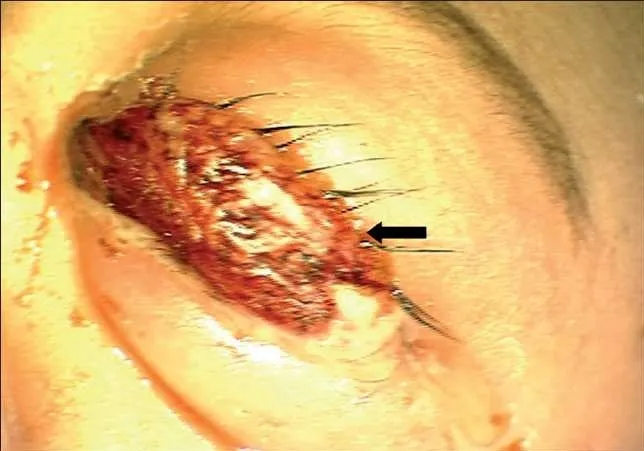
Left eye photograph showing lid edema with overhanging prolapsed necrotic conjunctiva (black arrow).
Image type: medical_photograph (other_medical_photograph)